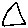
Label: triangle